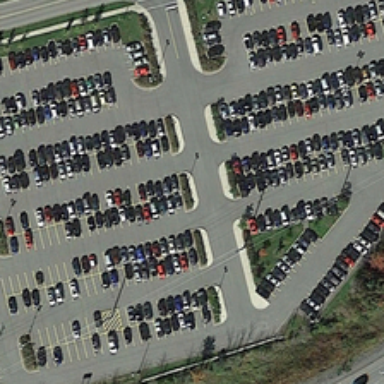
A lot of cars are parked in the parking lot .